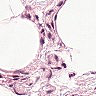
Metastatic tissue present: no